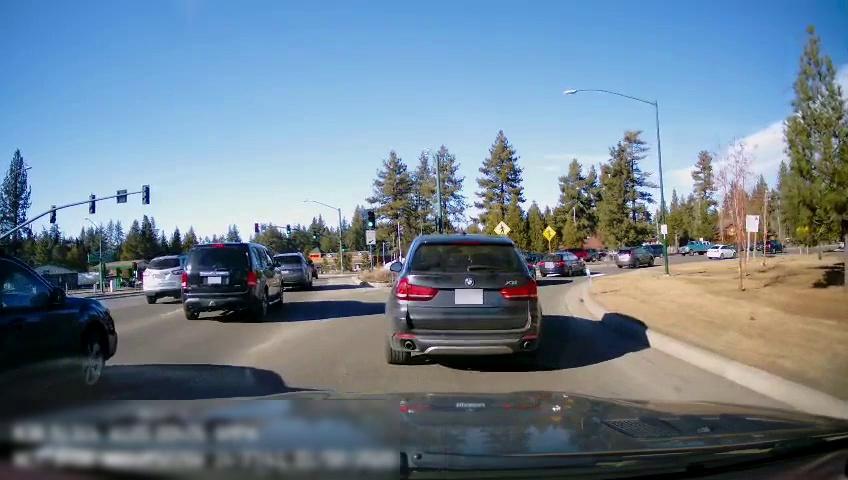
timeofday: Day
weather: Sunny
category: Drivable Space
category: Vehicles | Car
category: Vehicles | SUV
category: Vehicles | SUV
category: Vehicles | SUV
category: Vehicles | SUV
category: Vehicles | Car
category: Vehicles | Car
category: Vehicles | Car
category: Vehicles | SUV
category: Vehicles | Car
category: Vehicles | SUV
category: Vehicles | Car
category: Vehicles | SUV
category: Vehicles | Car
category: Traffic | Signs
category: Traffic | Signs
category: Traffic | Signs
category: Traffic | Signs
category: Traffic | Signs
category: Traffic | Signs
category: Traffic | Signs
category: Traffic | Signs